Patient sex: M
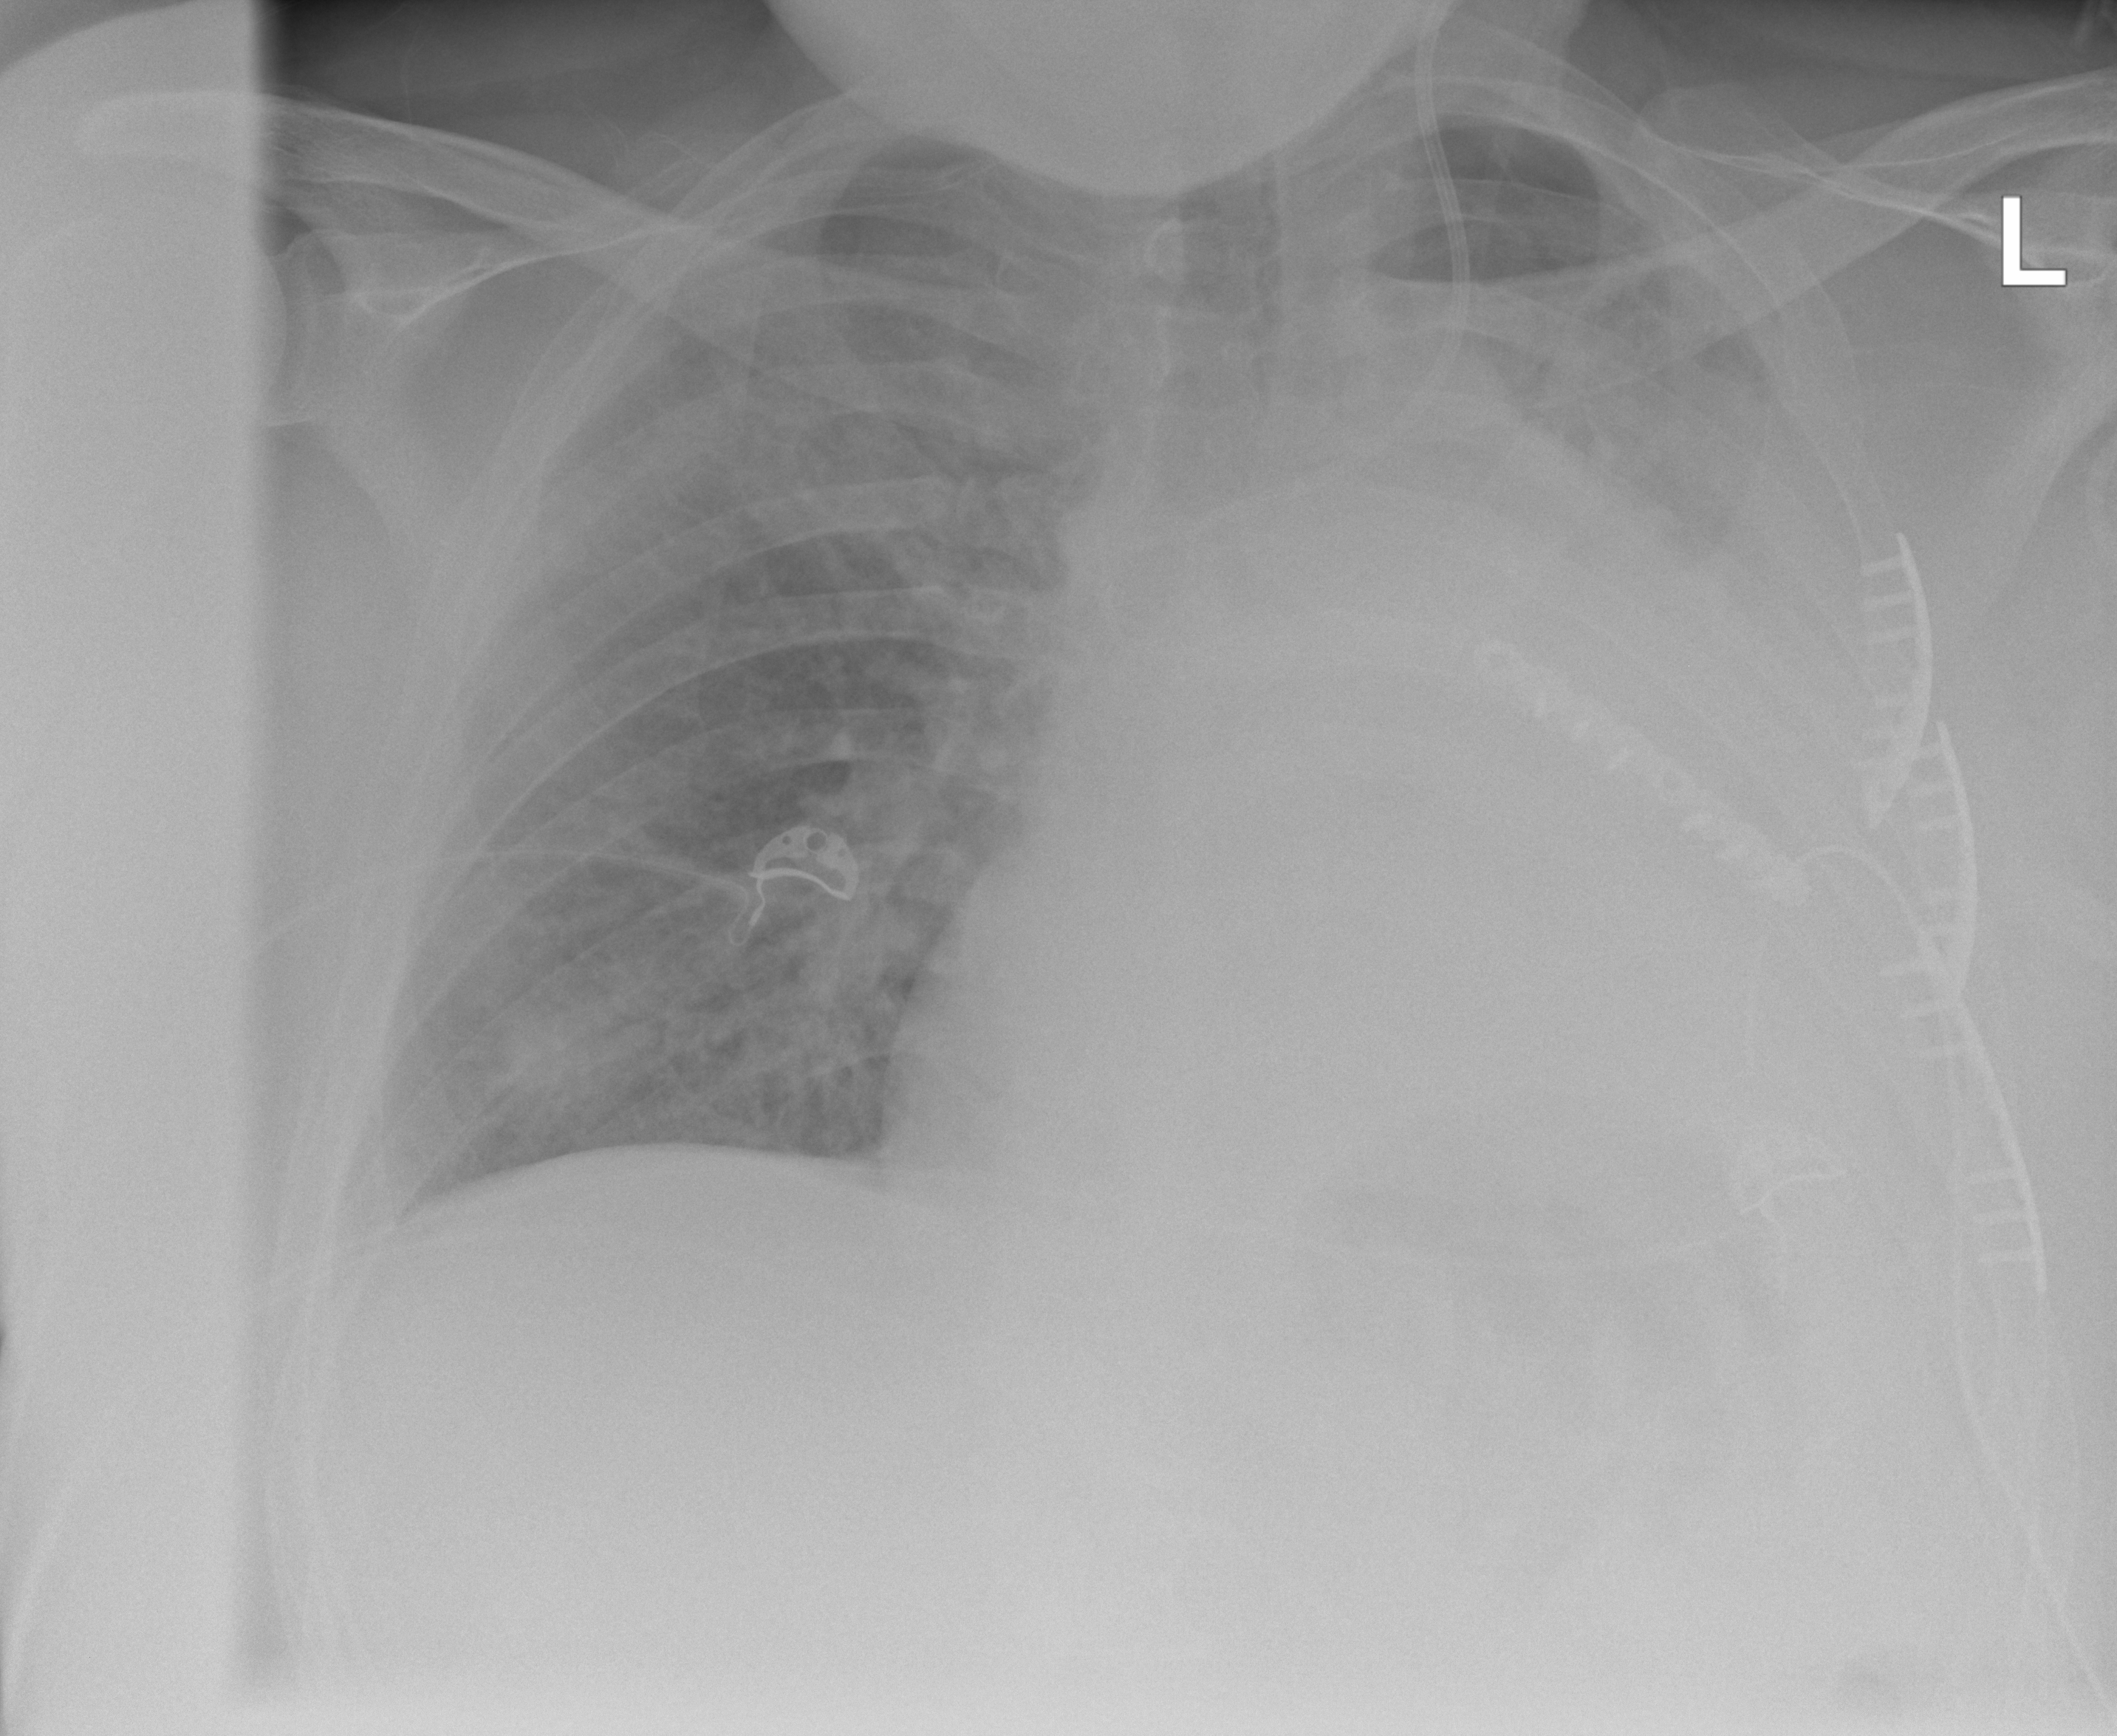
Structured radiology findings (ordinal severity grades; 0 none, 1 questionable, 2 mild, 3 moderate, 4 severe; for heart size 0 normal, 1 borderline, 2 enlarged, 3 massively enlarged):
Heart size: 3
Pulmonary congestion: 2
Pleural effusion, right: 1
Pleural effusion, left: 3
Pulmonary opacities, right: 2
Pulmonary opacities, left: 2
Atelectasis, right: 0
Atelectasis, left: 3